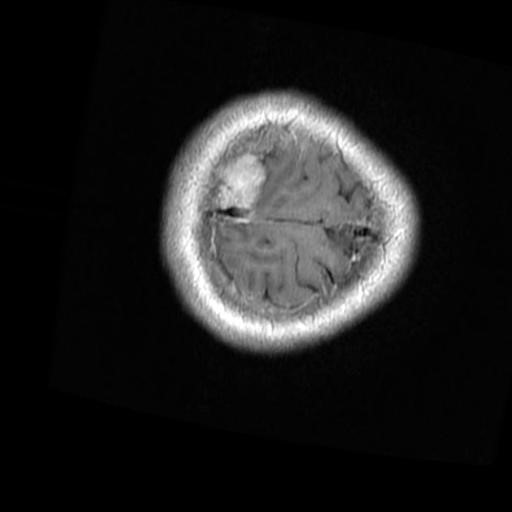
Label: brain_menin